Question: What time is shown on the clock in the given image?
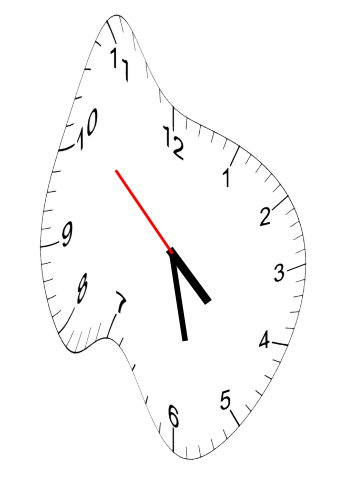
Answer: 04:27:52